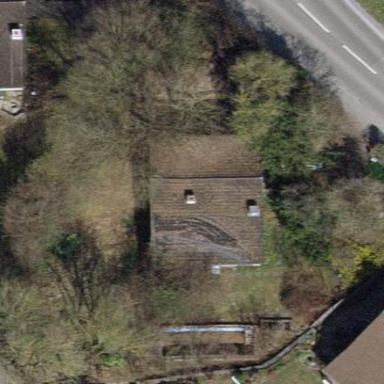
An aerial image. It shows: Building with tile roof.